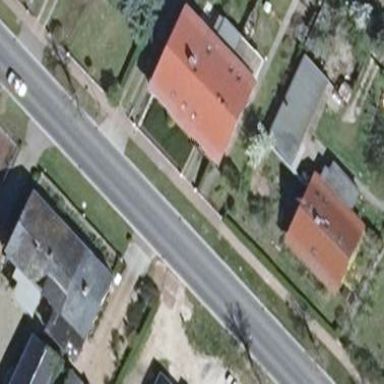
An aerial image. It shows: Building with gabled roof.